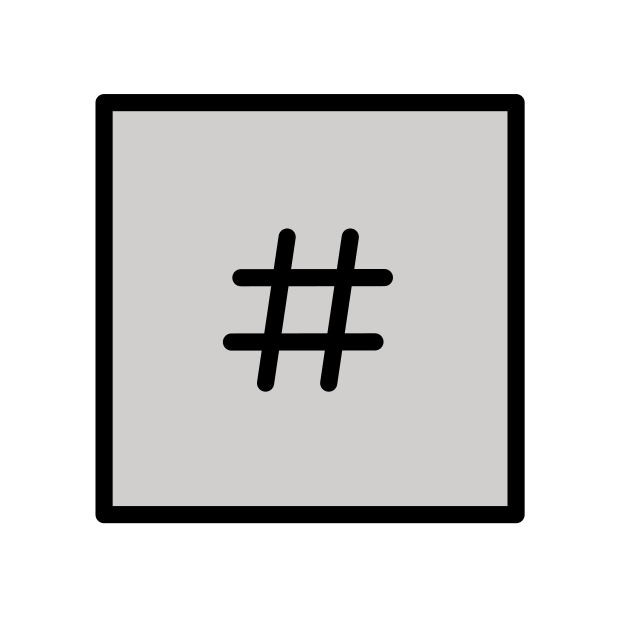
keycap: #